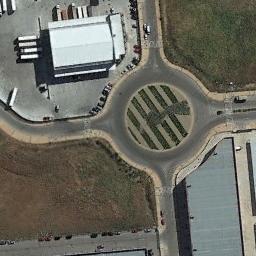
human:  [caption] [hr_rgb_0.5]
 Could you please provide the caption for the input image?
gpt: The roundabout with four exits and entrances is surrounded by some buildings and lawns .

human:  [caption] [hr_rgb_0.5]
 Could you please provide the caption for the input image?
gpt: Several buildings are next to the roundabout .

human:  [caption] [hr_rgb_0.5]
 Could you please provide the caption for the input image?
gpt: The roundabout is on the grass next to buildings .

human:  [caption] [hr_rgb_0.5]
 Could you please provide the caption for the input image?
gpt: There are several vehicles driving on the road at the roundabout, There are some buildings and some trees and some lawns around the roundabout, And many cars are parked in the open space beside the roundabout .

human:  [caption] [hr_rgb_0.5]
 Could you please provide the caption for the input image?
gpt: The roundabout is beside a white building .